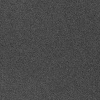
Atmospheric dust classification: dusty